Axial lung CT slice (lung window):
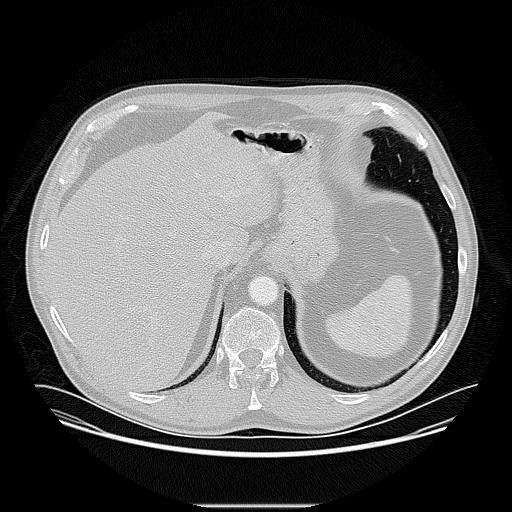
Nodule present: no